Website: apple
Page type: billing-address
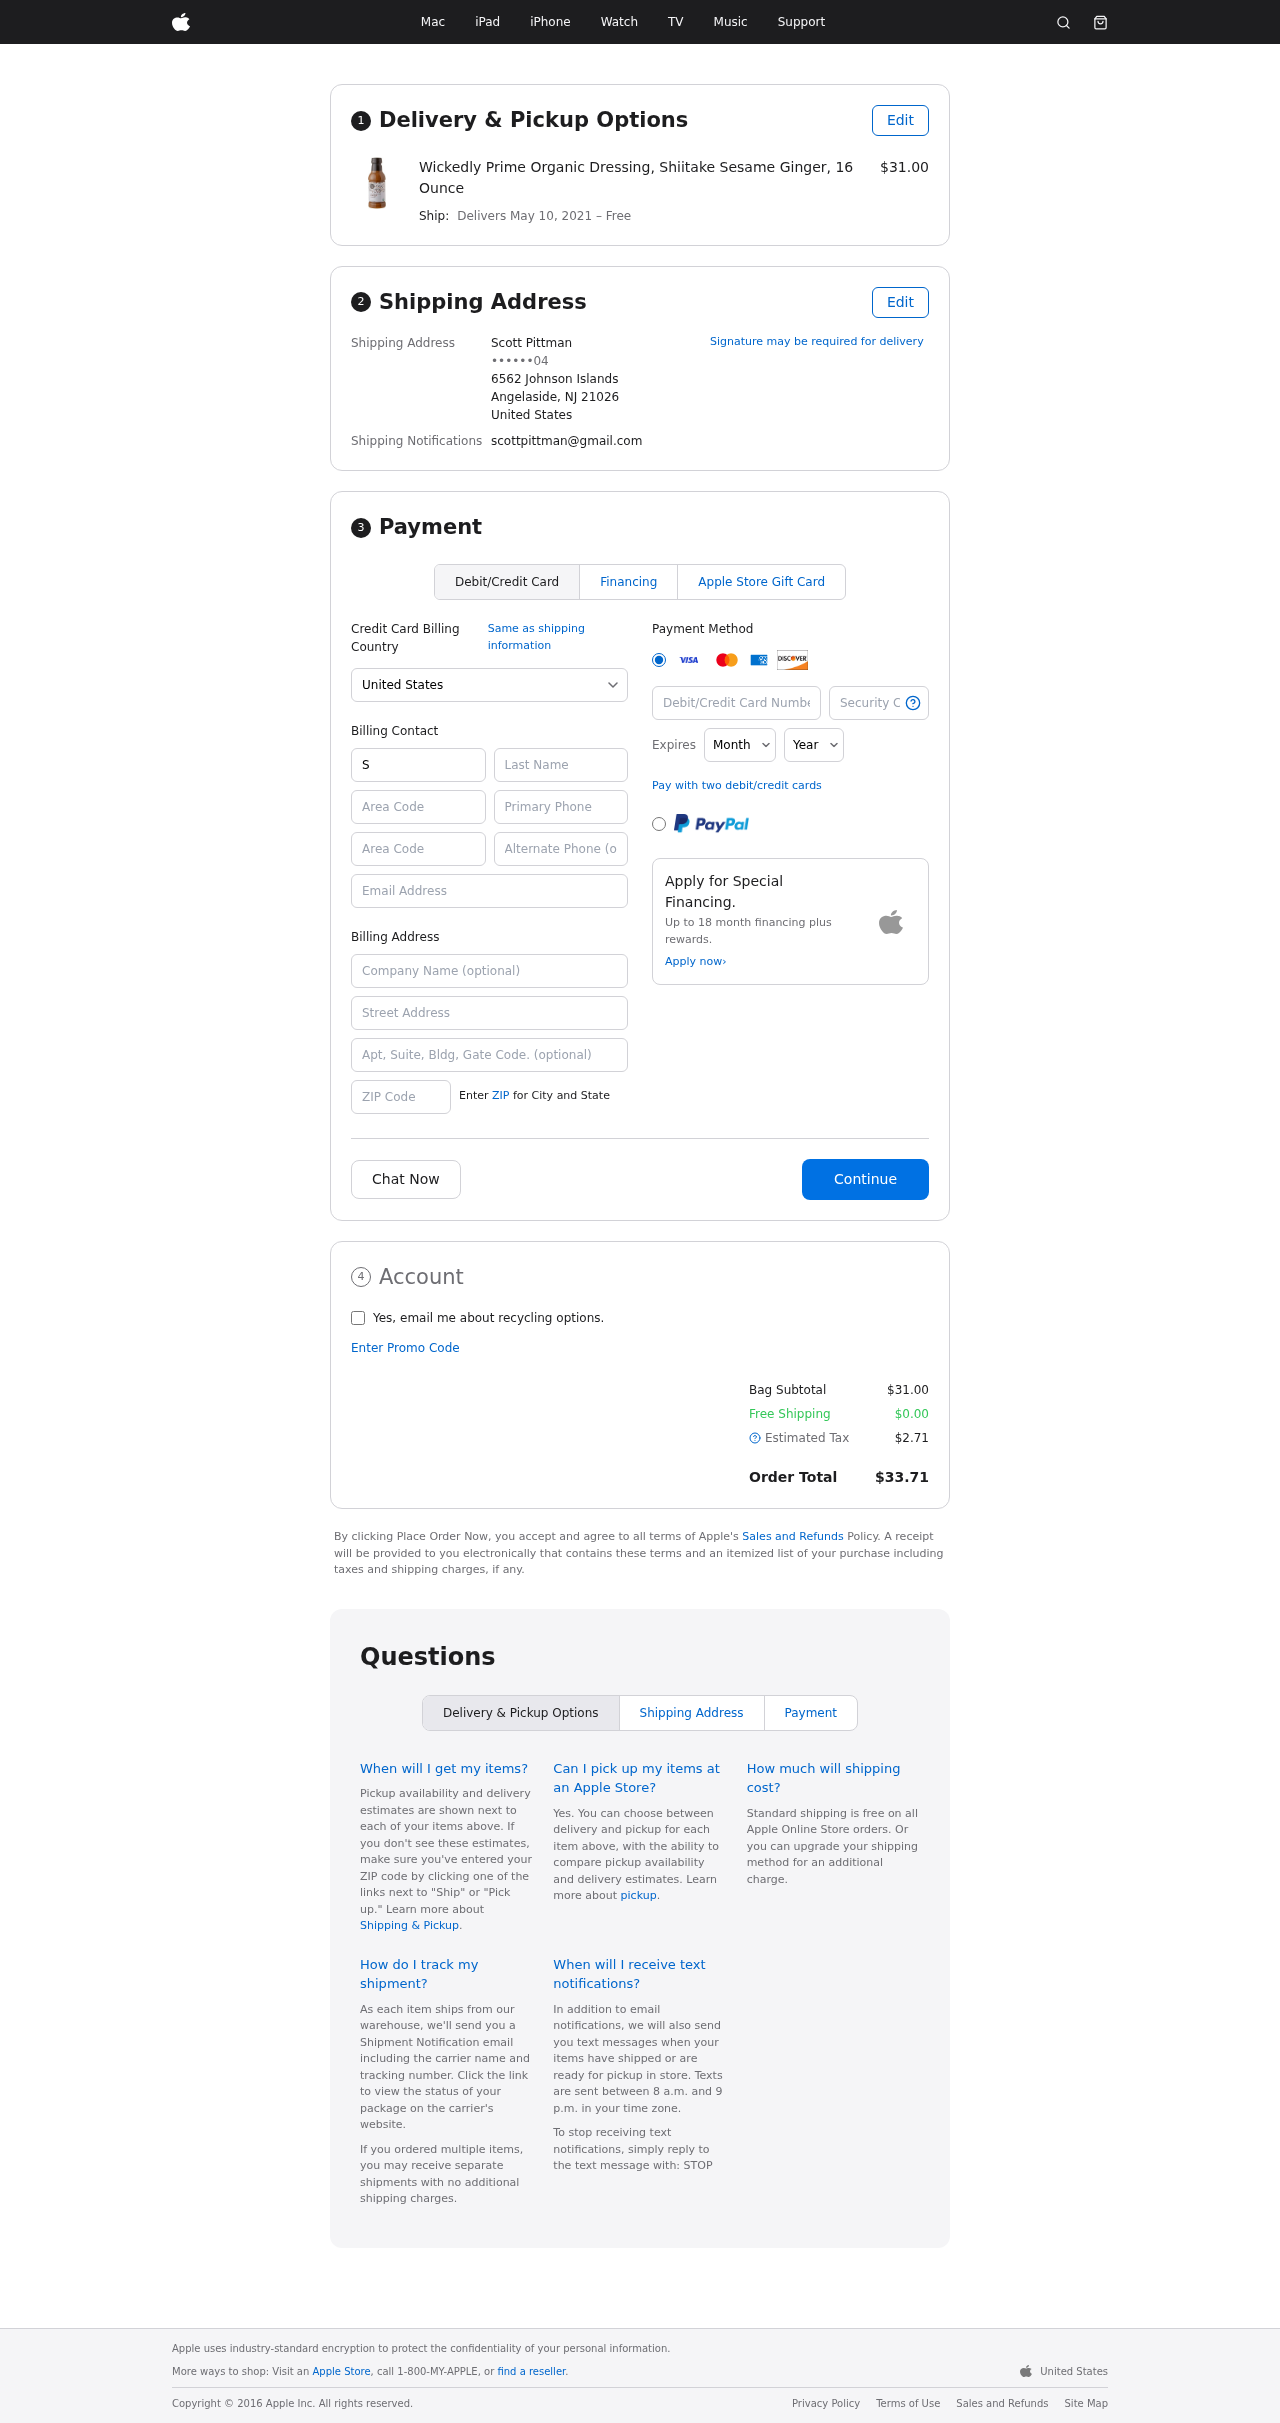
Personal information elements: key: PII_CARD_CVV
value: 438
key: PII_CARD_EXPIRY_MONTH
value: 10
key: PII_CARD_EXPIRY_YEAR
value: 29
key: PII_CARD_NUMBER
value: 4321 5236 1914 4681
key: PII_CITY_STATE_ZIP
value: Angelaside, NJ 21026
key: PII_COUNTRY
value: United States
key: PII_EMAIL
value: scottpittman@gmail.com
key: PII_FULLNAME
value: Scott Pittman
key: PII_STREET
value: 6562 Johnson Islands
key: PII_PHONE_MASKED
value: ••••••04
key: PII_BILLING_FIRSTNAME
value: Scott
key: PII_BILLING_LASTNAME
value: Pittman
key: PII_BILLING_PHONE_AREA
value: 513
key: PII_BILLING_PHONE
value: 5137045404
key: PII_BILLING_PHONE_ALT_AREA
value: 661
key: PII_BILLING_PHONE_ALT
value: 6614514150
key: PII_BILLING_EMAIL
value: scottpittman@gmail.com
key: PII_BILLING_STREET
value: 6562 Johnson Islands
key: PII_BILLING_POSTCODE
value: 21026
Product elements: key: PRODUCT1_NAME
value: Wickedly Prime Organic Dressing, Shiitake Sesame Ginger, 16 Ounce
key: PRODUCT1_PRICE
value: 31
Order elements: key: ORDER_DELIVERY_DATE
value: May 10, 2021
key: ORDER_SUBTOTAL
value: $31.00
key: ORDER_SHIPPING_COST
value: $0.00
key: ORDER_TAX
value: $2.71
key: ORDER_TOTAL
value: $33.71